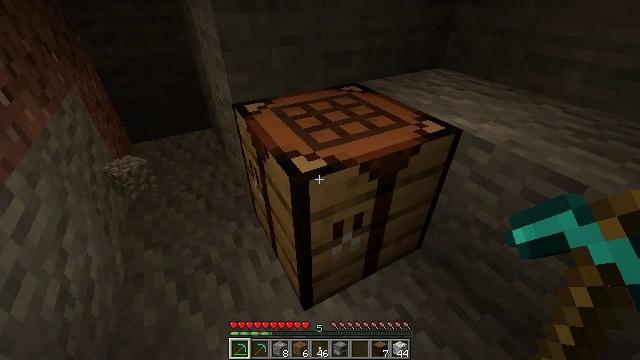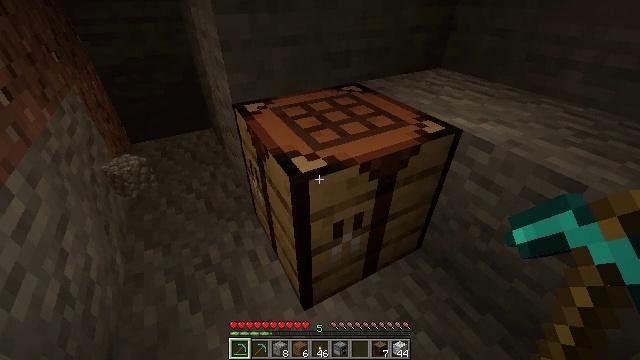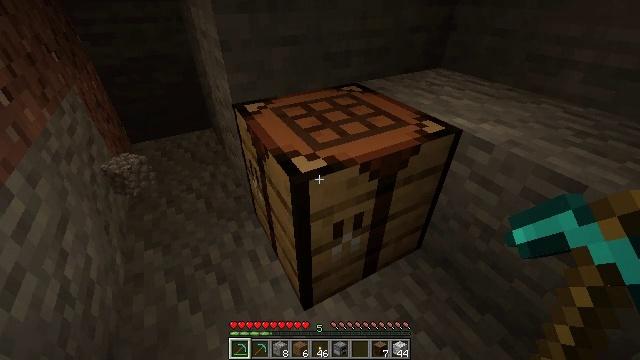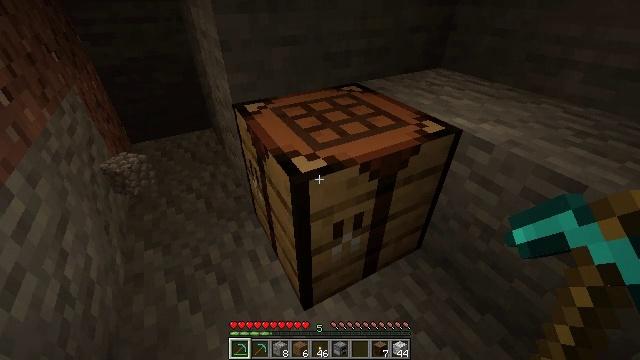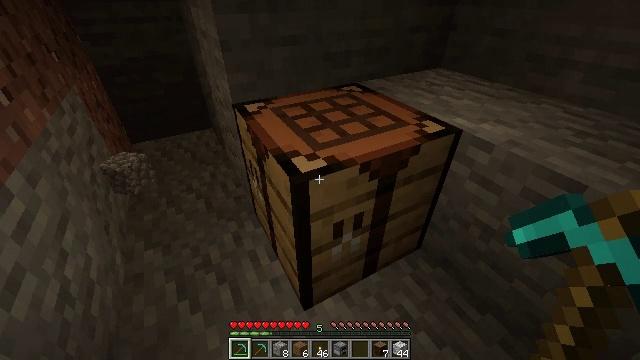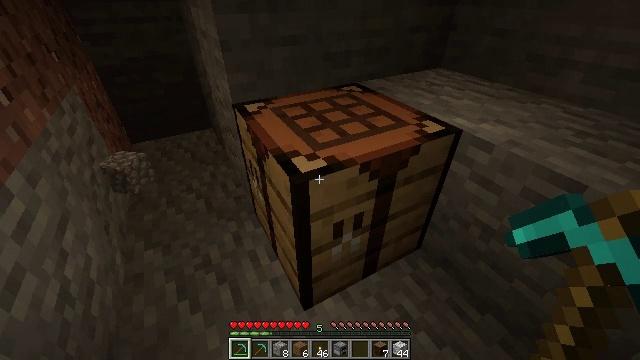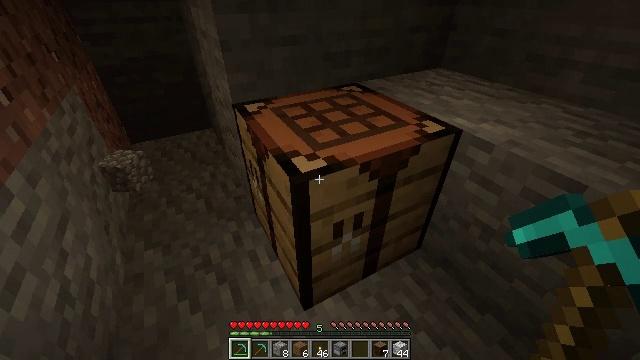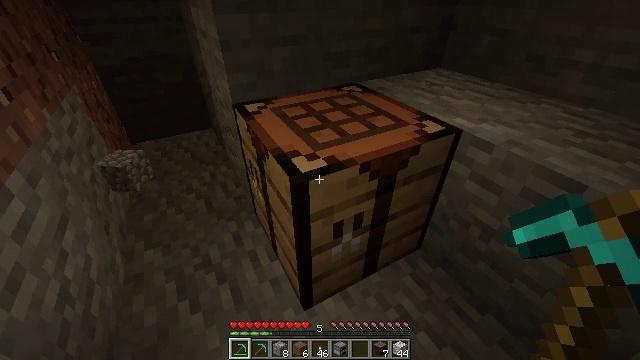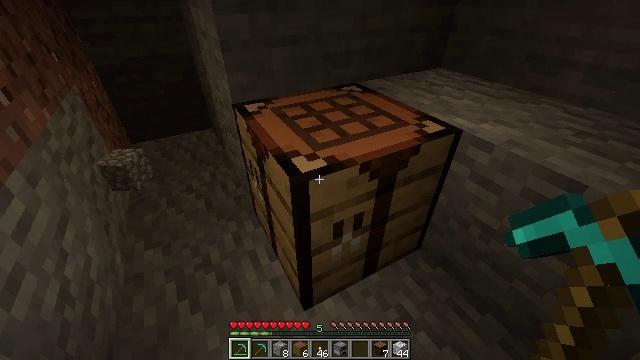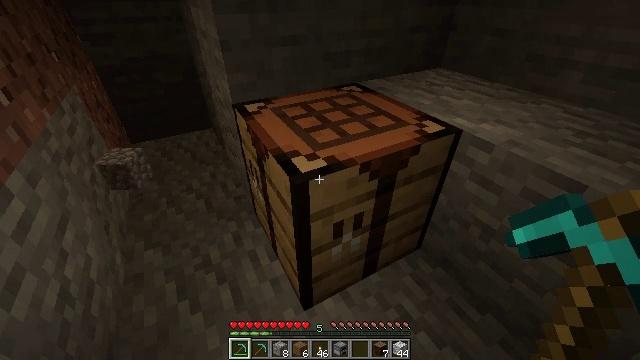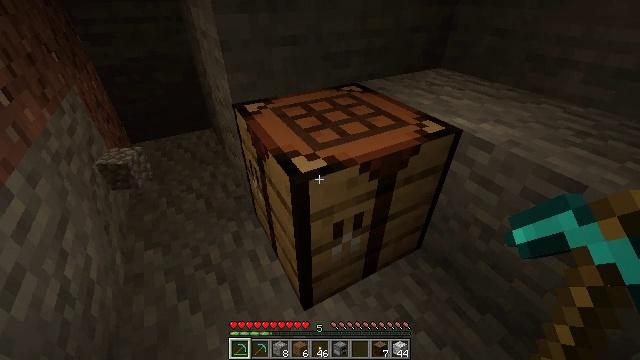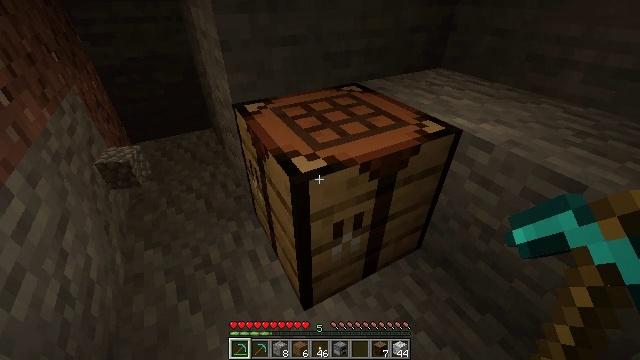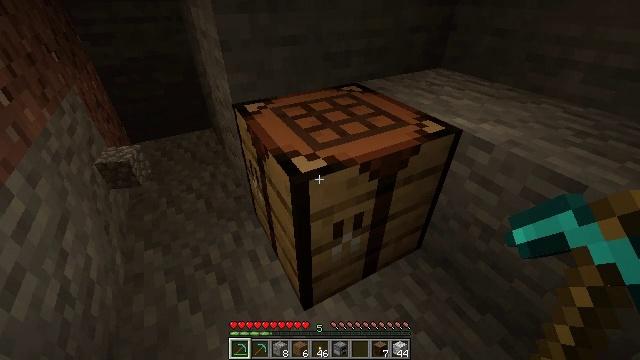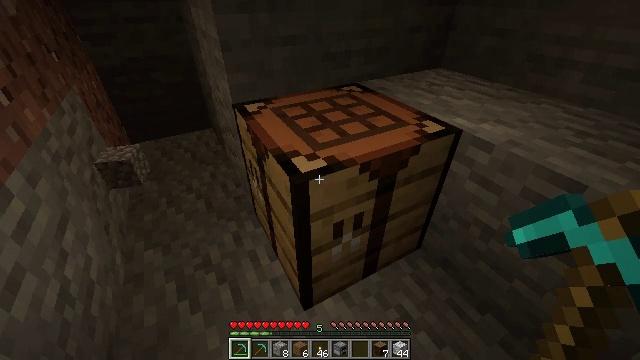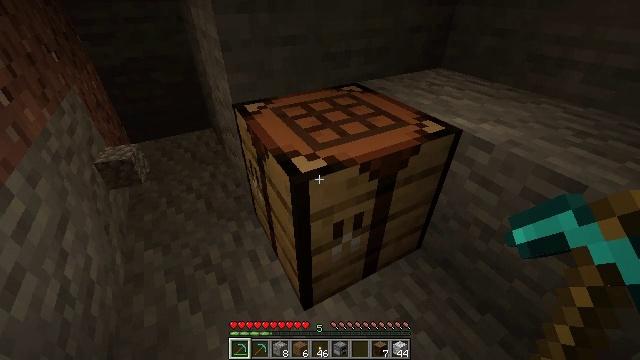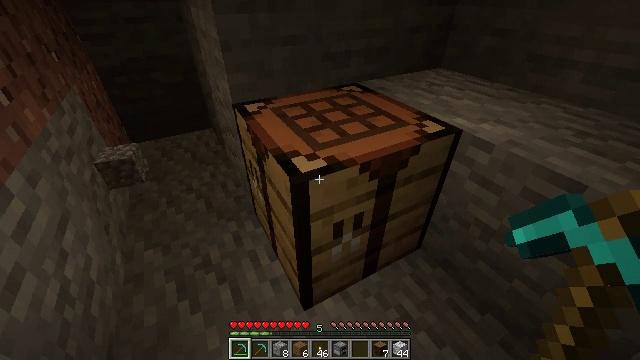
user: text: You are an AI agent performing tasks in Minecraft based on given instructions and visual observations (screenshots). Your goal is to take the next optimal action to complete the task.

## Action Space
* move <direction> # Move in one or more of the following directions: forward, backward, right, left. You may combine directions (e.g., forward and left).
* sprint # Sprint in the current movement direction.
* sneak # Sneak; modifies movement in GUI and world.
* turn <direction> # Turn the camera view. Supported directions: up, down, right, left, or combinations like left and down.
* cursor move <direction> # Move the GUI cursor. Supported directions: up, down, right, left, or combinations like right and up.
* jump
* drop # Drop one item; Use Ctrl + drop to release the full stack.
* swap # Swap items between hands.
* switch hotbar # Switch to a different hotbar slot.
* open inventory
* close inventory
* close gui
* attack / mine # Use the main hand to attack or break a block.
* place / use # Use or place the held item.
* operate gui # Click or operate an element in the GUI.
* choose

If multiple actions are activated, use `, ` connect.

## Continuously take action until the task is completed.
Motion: motion action
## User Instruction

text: Get the crafting table into the inventory.
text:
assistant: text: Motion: no_op
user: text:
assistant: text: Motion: no_op
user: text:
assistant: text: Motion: no_op
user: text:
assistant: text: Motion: no_op
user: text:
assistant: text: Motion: no_op
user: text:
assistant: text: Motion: no_op
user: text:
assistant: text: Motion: no_op
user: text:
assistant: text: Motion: no_op
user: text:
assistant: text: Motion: no_op
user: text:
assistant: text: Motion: no_op
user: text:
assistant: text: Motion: no_op
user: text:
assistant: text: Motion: no_op
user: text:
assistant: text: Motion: no_op
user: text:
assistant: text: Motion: no_op
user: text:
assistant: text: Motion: no_op
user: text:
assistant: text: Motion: no_op
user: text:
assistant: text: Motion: no_op
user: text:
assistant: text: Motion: no_op
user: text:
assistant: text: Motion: no_op
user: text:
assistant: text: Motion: no_op
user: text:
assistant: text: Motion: no_op
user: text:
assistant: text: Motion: no_op
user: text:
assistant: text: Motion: no_op
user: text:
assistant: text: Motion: no_op
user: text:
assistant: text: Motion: no_op
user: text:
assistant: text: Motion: no_op
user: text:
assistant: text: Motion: no_op
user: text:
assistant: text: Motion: no_op
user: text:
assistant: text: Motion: no_op
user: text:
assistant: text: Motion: no_op